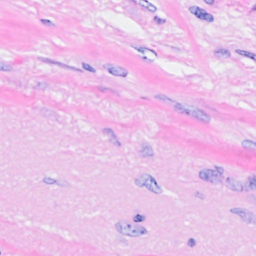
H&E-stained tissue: Breast